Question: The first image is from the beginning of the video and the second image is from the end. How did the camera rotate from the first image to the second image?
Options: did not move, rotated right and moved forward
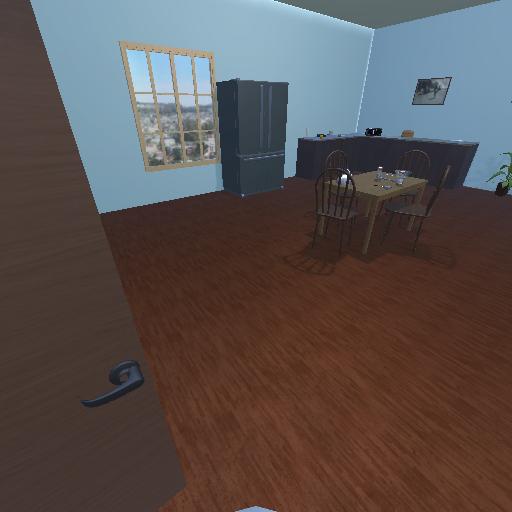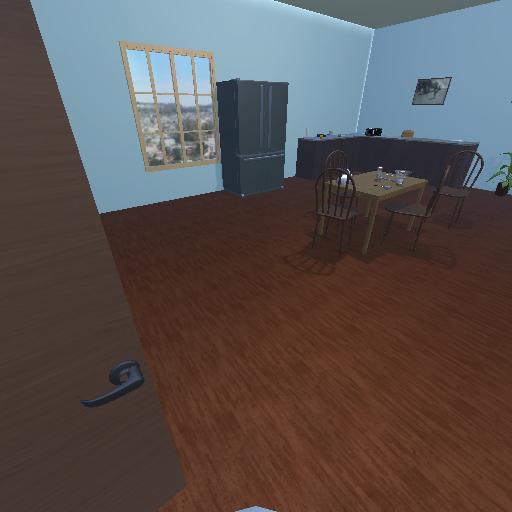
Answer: did not move